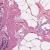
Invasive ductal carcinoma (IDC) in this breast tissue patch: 0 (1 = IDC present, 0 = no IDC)